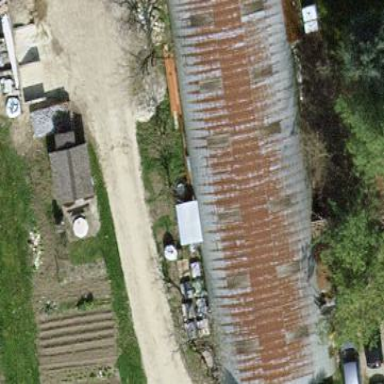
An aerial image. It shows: Farm auxiliary building.